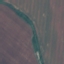
Land use / land cover class: AnnualCrop